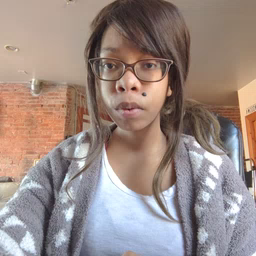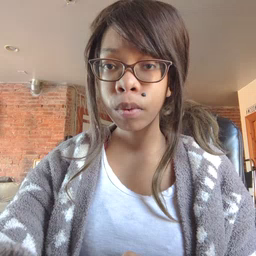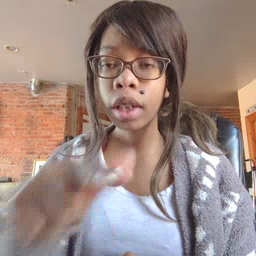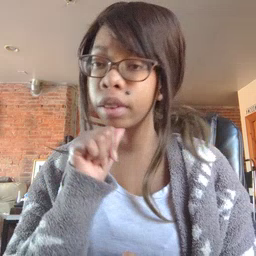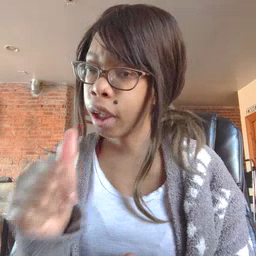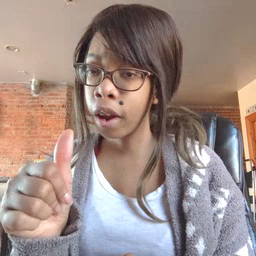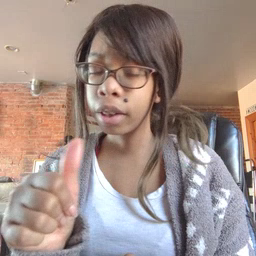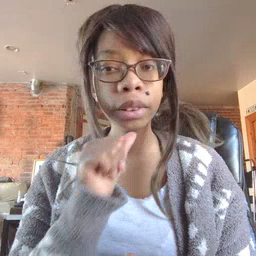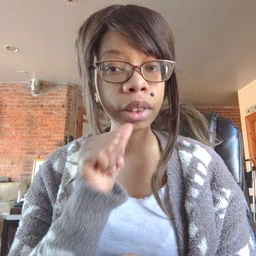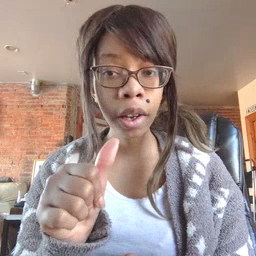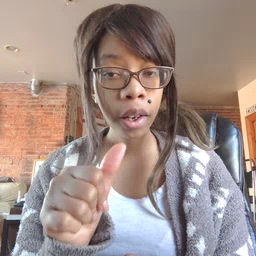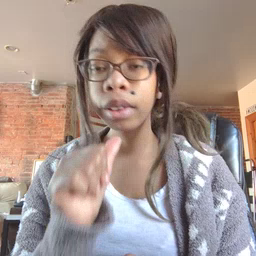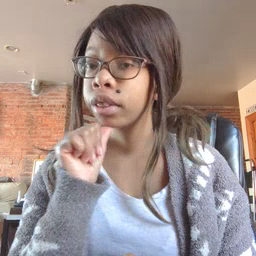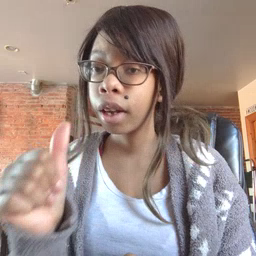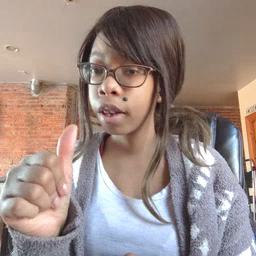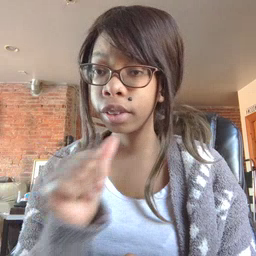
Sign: not